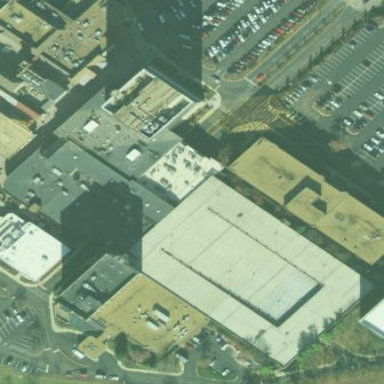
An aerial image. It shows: Commercial building.